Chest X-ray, PA view. Patient: 39 years old, sex M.
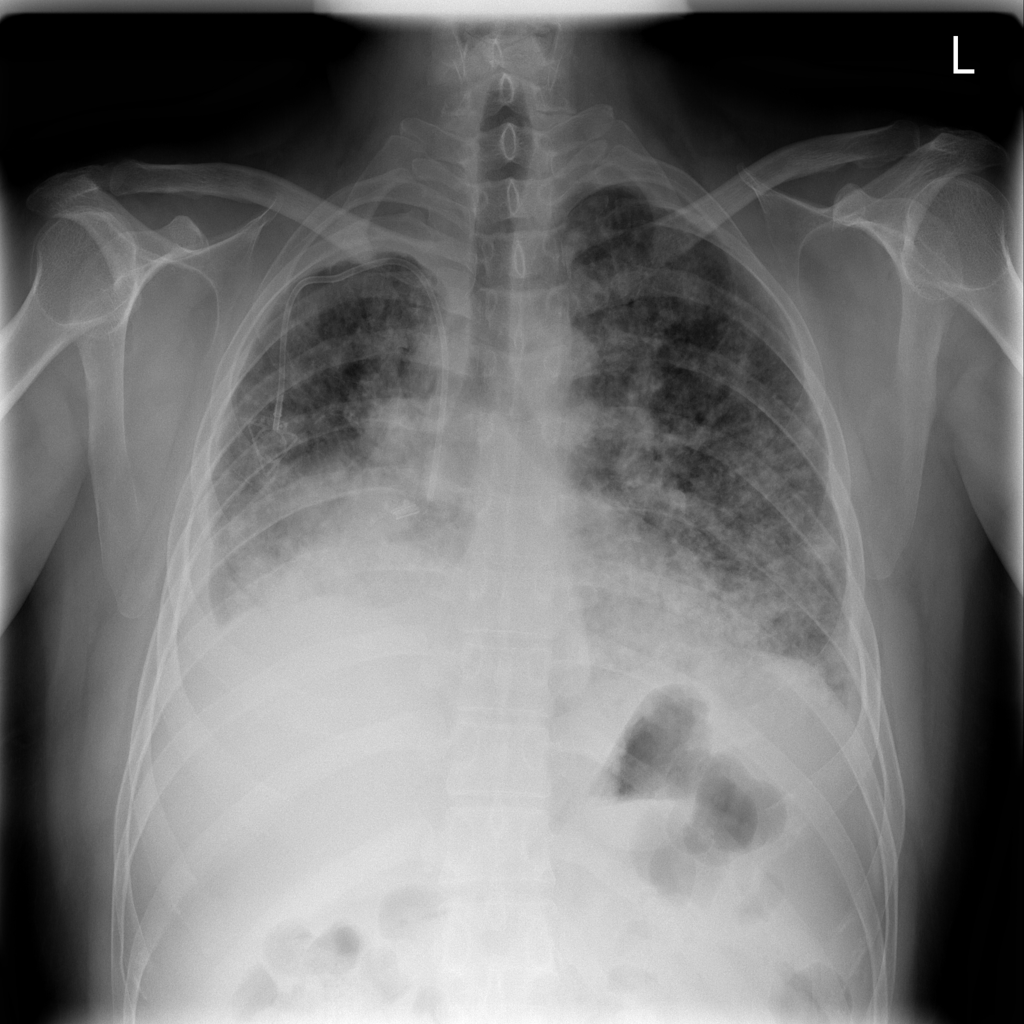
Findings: Nodule, Pleural_Thickening